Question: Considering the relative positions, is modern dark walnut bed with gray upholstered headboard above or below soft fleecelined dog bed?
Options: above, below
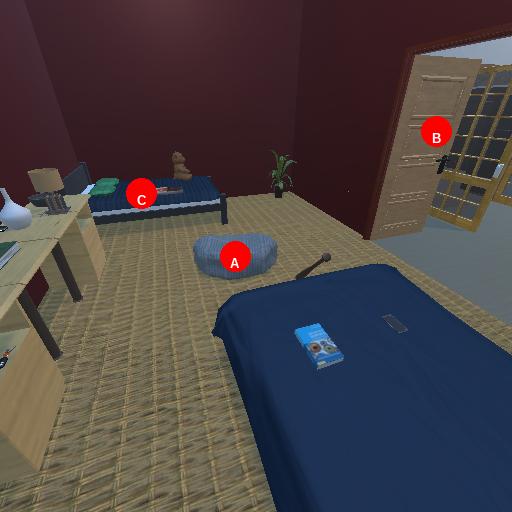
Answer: above